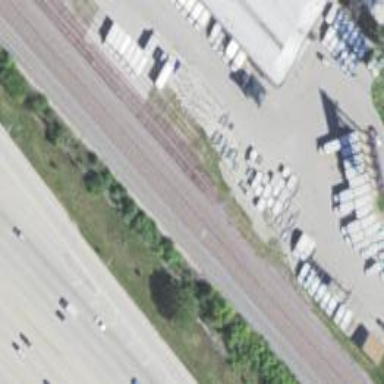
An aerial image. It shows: Railway spur service.